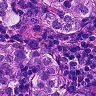
Metastatic tissue present: yes